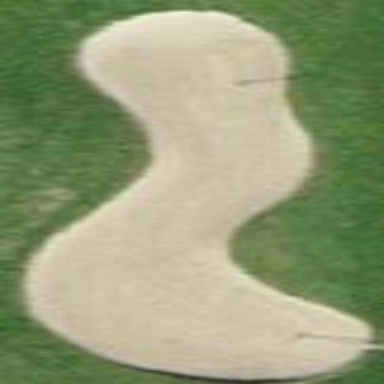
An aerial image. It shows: Golf bunker.